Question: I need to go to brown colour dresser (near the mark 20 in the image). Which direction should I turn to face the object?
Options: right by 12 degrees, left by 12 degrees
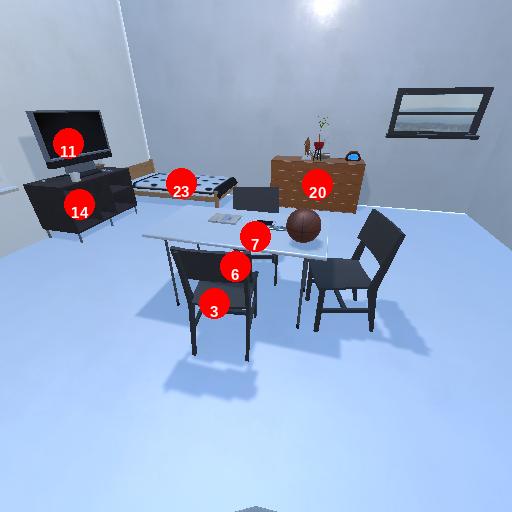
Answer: right by 12 degrees